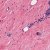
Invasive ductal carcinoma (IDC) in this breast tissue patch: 1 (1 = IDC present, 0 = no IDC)